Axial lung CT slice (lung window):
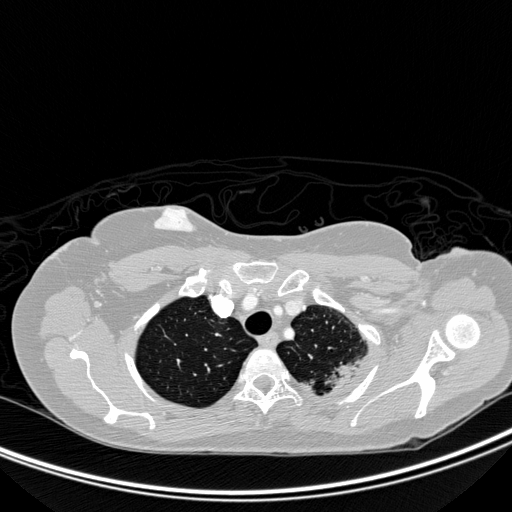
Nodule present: no